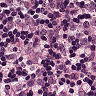
Metastatic tissue present: yes